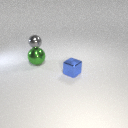
small gray metal sphere above large green metal sphere